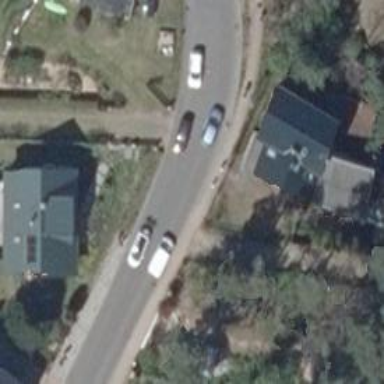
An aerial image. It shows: Tertiary road with asphalt surface and sidewalk on the left side.